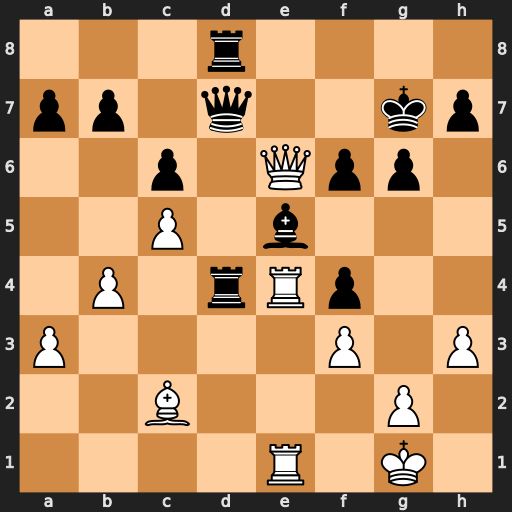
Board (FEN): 3r4/pp1q2kp/2p1Qpp1/2P1b3/1P1rRp2/P4P1P/2B3P1/4R1K1
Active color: w
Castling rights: -
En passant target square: -
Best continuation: Rxe5 fxe5 Qxe5+ Kg8 Bb3+